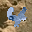
Label: 4